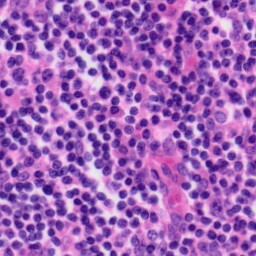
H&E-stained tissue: Tonsil